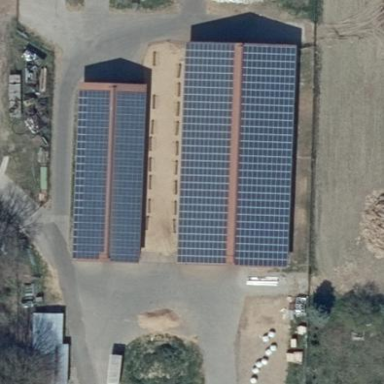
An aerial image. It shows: Gabled roof on farm auxiliary building with solar photovoltaic panel generator providing electricity through small installation. The orientation of the roof is along the direction of the generator.